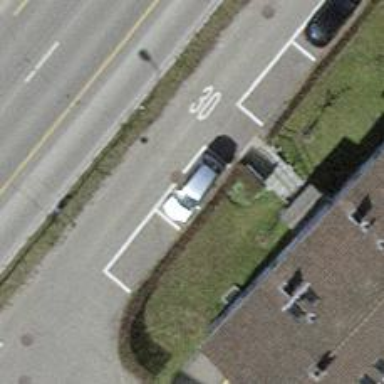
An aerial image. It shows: Asphalt surface parking area with parking spaces.